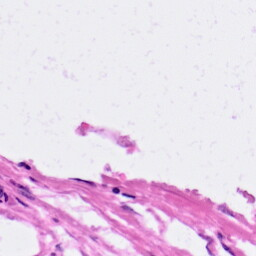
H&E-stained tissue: Pancreatic